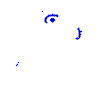
Particle: electron